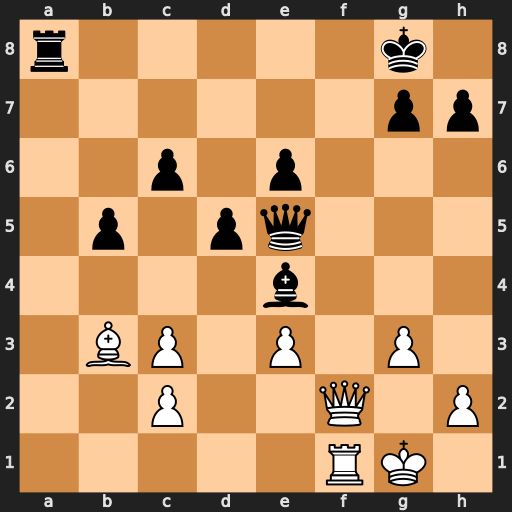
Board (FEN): r5k1/6pp/2p1p3/1p1pq3/4b3/1BP1P1P1/2P2Q1P/5RK1
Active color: w
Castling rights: -
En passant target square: -
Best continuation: Qf7+ Kh8 Qf8+ Rxf8 Rxf8#